Question: I want sort the kendo grid column. In the below screen shot i need sort the WBS column either ascending or descending. In that column have that values like 1.1, 1.1.1, 1.2.1, 1.2.1.1, 1.2.1.2, 1.3, 2, 2.1, 2.1.1, 2.2 etc.,
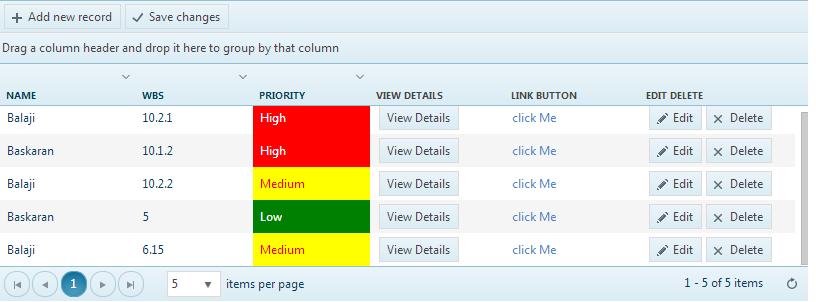
Answer: Basically you need to define an ad-hoc 'compare' function for 'WBS' column. This is possible using <URL>.
Now, the question is a function that is able to compare two values as you need.
It comes to my mind doing the following:
1. Split the original value separated by "." in an array of values. Ex: "10.1.2" becomes [ "10", "1", "2" ].
2. Compare one by one the values of the arrays keeping in mind that one might be shorter than the other which means that is smaller (i.e. 10.1 is smaller 10.1.1).
This would be something like:
'''
columns : [
...
{
field: "wbs",
width: 150,
title: "WBS",
sortable: {
compare: function (a, b) {
var wbs1 = a.wbs.split(".");
var wbs2 = b.wbs.split(".");
var idx = 0;
while (wbs1.length > idx && wbs2.length > idx) {
if (+wbs1[idx] > +wbs2[idx]) return true;
if (+wbs1[idx] < +wbs2[idx]) return false;
idx++;
}
return (wbs1.length > wbs2.length);
}
}
}
...
]
'''
: As I said before and as result of the 'split', what I get in the arrays are 'strings'. So it is pretty important that we use a for comparing the values as 'number' that is prepend a '+'. So when I do 'if (+wbs1[idx] > +wbs2[idx])' I'm actually comparing the values on 'wbs1[idx]' and 'wbs2[idx]' as numbers.
You can see it here: <URL>